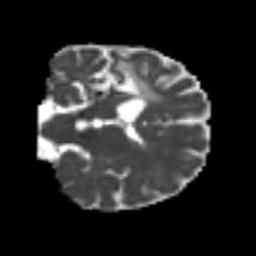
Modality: MD
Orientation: coronal
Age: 45
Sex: male
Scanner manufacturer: siemens
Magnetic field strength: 3 T
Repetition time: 4.999 s
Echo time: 0.07946 s